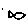
Label: fish